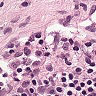
Metastatic tissue present: yes